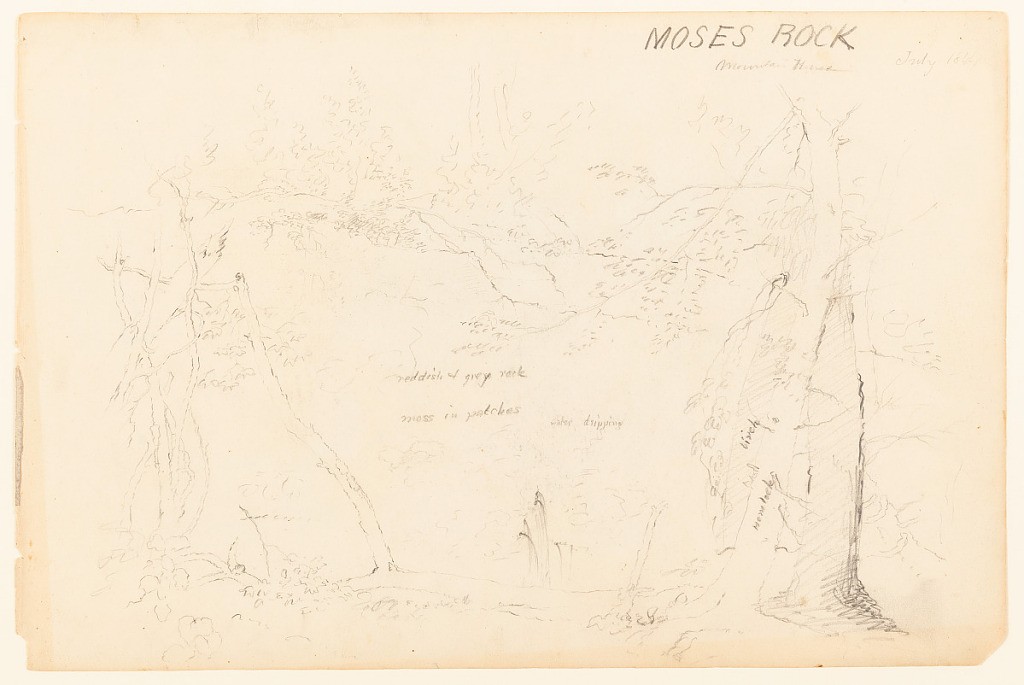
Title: Moses Rock, near the Catskill Mountain House, Catskill, New York
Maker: Frederic Edwin Church, American, 1826–1900
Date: July 1844
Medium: Graphite on tan wove paper
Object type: Drawing
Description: Landscape sketch showing a view of the massive rock known as Moses Rock near the Catskill Mountain House near Catskill, New York. The face of the rock is visible at center with water dripping down it. At left and right, several trees with twisting, intermingling branches frame the view at left and right. Loosely-rendered foliage is shown growing atop the rock itself in the middle distance.

Verso: Lanscape sketch showing a south-facing view of the a rugged ridge of the Catskill Mountains with layers of puffy clouds overhead, likely seen from or near Catskill, New York. The left portion of the ridge appears to be crossed-out.